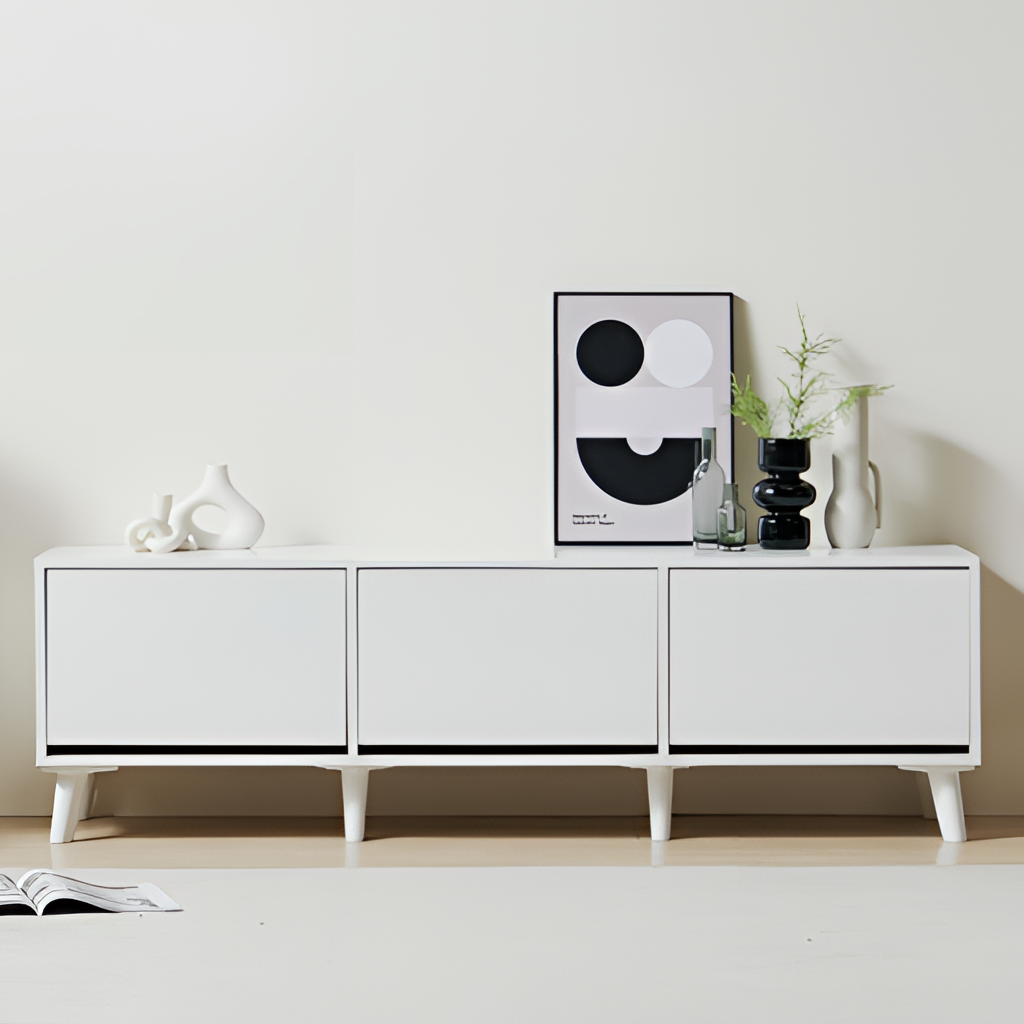
living room, white wood cabinet, white paint wallpaper, with solid pattern, wood flooring, with plank pattern, minimalist